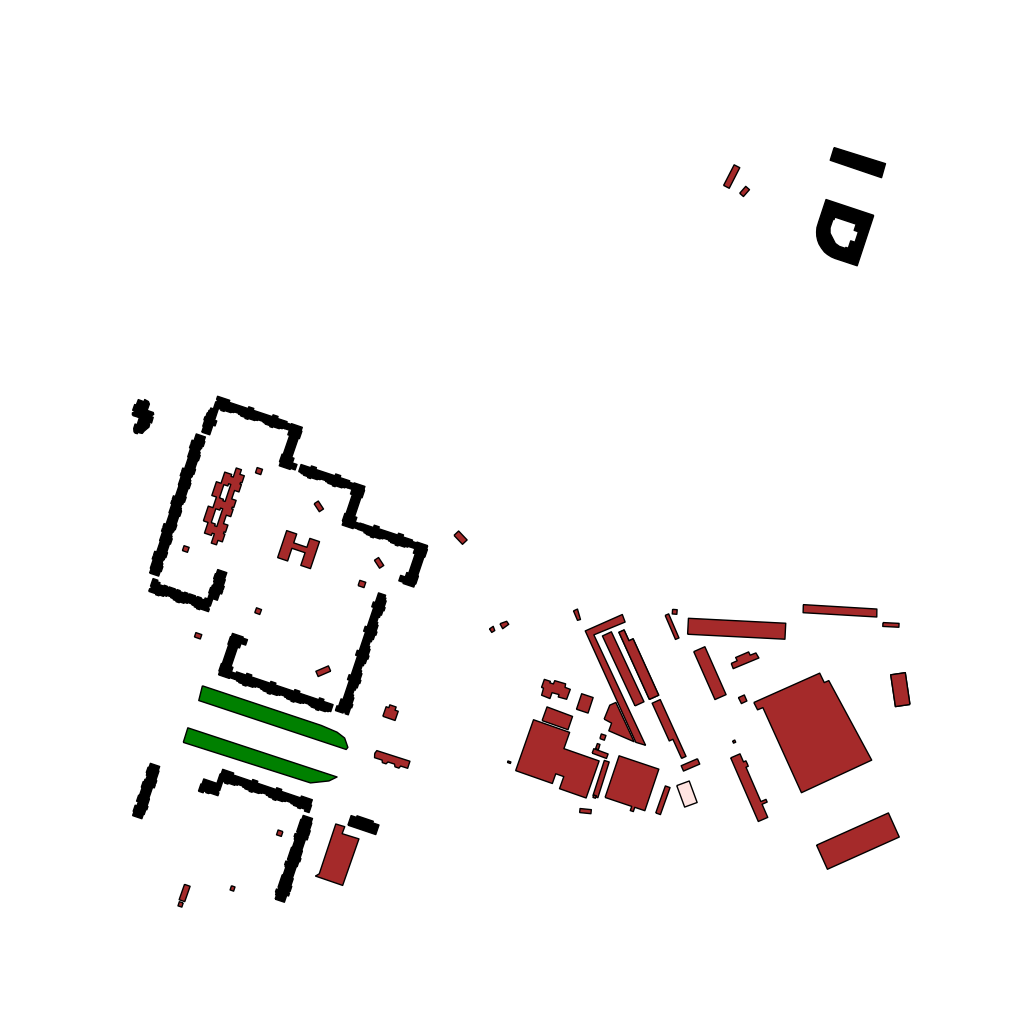
Tags: overhead vector_map, business, industrial, recreation, residential, special, modern, soviet, high_rise, individual_rise, low_rise, medium_rise, density_2, Building, Facility, Gas, Park, 1.0 km²